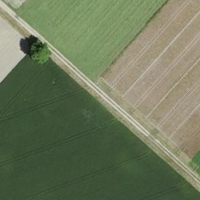
EUNIS habitat code: 52
Species observed at this site:
Cyperus esculentus